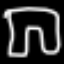
Label: pants